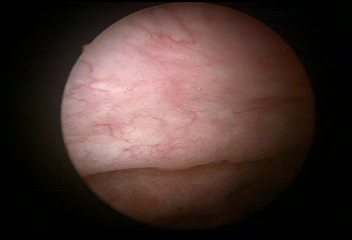
Modality: WLC
Class: Normal mucosa
Bladder cancer association: No